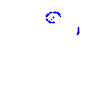
Particle: pion